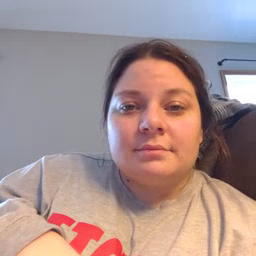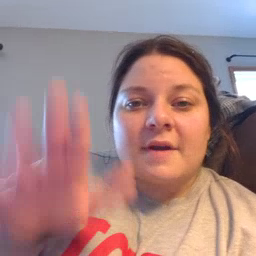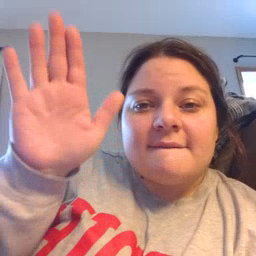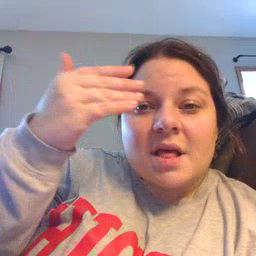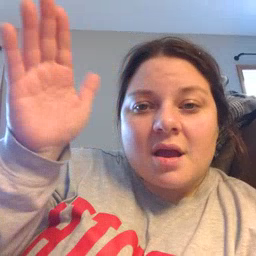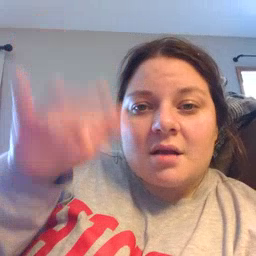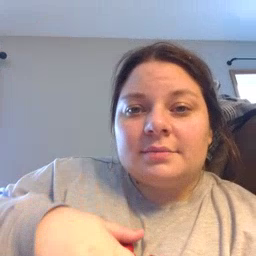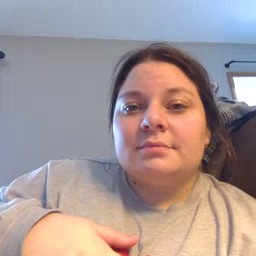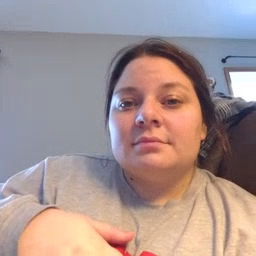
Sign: flag